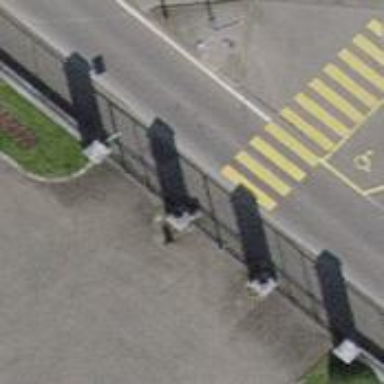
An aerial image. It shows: Gate.